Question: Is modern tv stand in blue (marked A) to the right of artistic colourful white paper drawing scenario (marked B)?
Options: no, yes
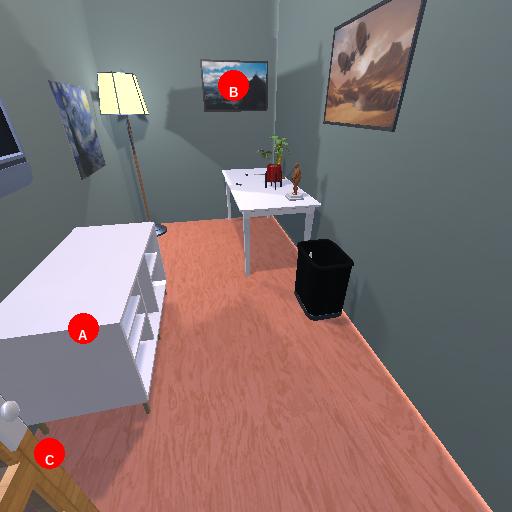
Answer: no